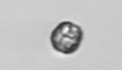
Label: Dinophyceae